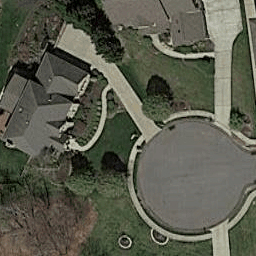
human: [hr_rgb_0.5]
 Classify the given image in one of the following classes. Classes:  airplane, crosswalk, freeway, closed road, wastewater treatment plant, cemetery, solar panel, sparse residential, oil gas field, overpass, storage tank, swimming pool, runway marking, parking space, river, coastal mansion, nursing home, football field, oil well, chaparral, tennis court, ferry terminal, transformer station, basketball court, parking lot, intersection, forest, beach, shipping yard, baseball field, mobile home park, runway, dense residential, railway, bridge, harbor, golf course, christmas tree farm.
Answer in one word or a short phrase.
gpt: closed road